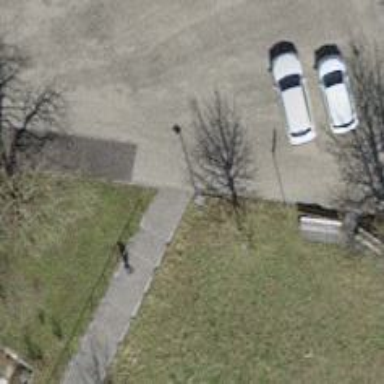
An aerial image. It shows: Set of steps on the road.